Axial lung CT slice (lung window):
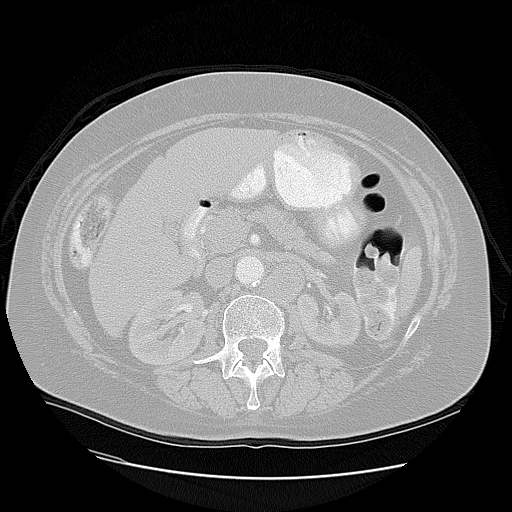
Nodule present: no